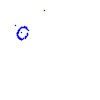
Particle: proton